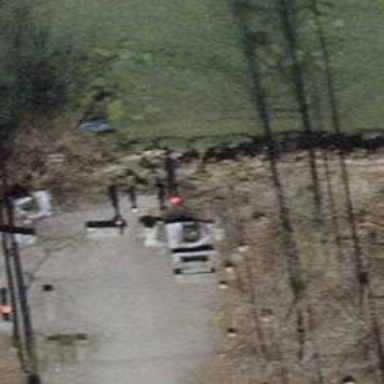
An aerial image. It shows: Picnic site with BBQ amenities.